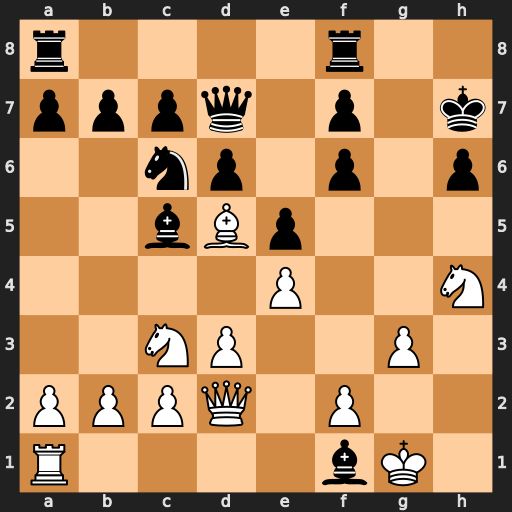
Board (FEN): r4r2/pppq1p1k/2np1p1p/2bBp3/4P2N/2NP2P1/PPPQ1P2/R4bK1
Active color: w
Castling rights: -
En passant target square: -
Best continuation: Nf5 Qxf5 exf5